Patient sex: F
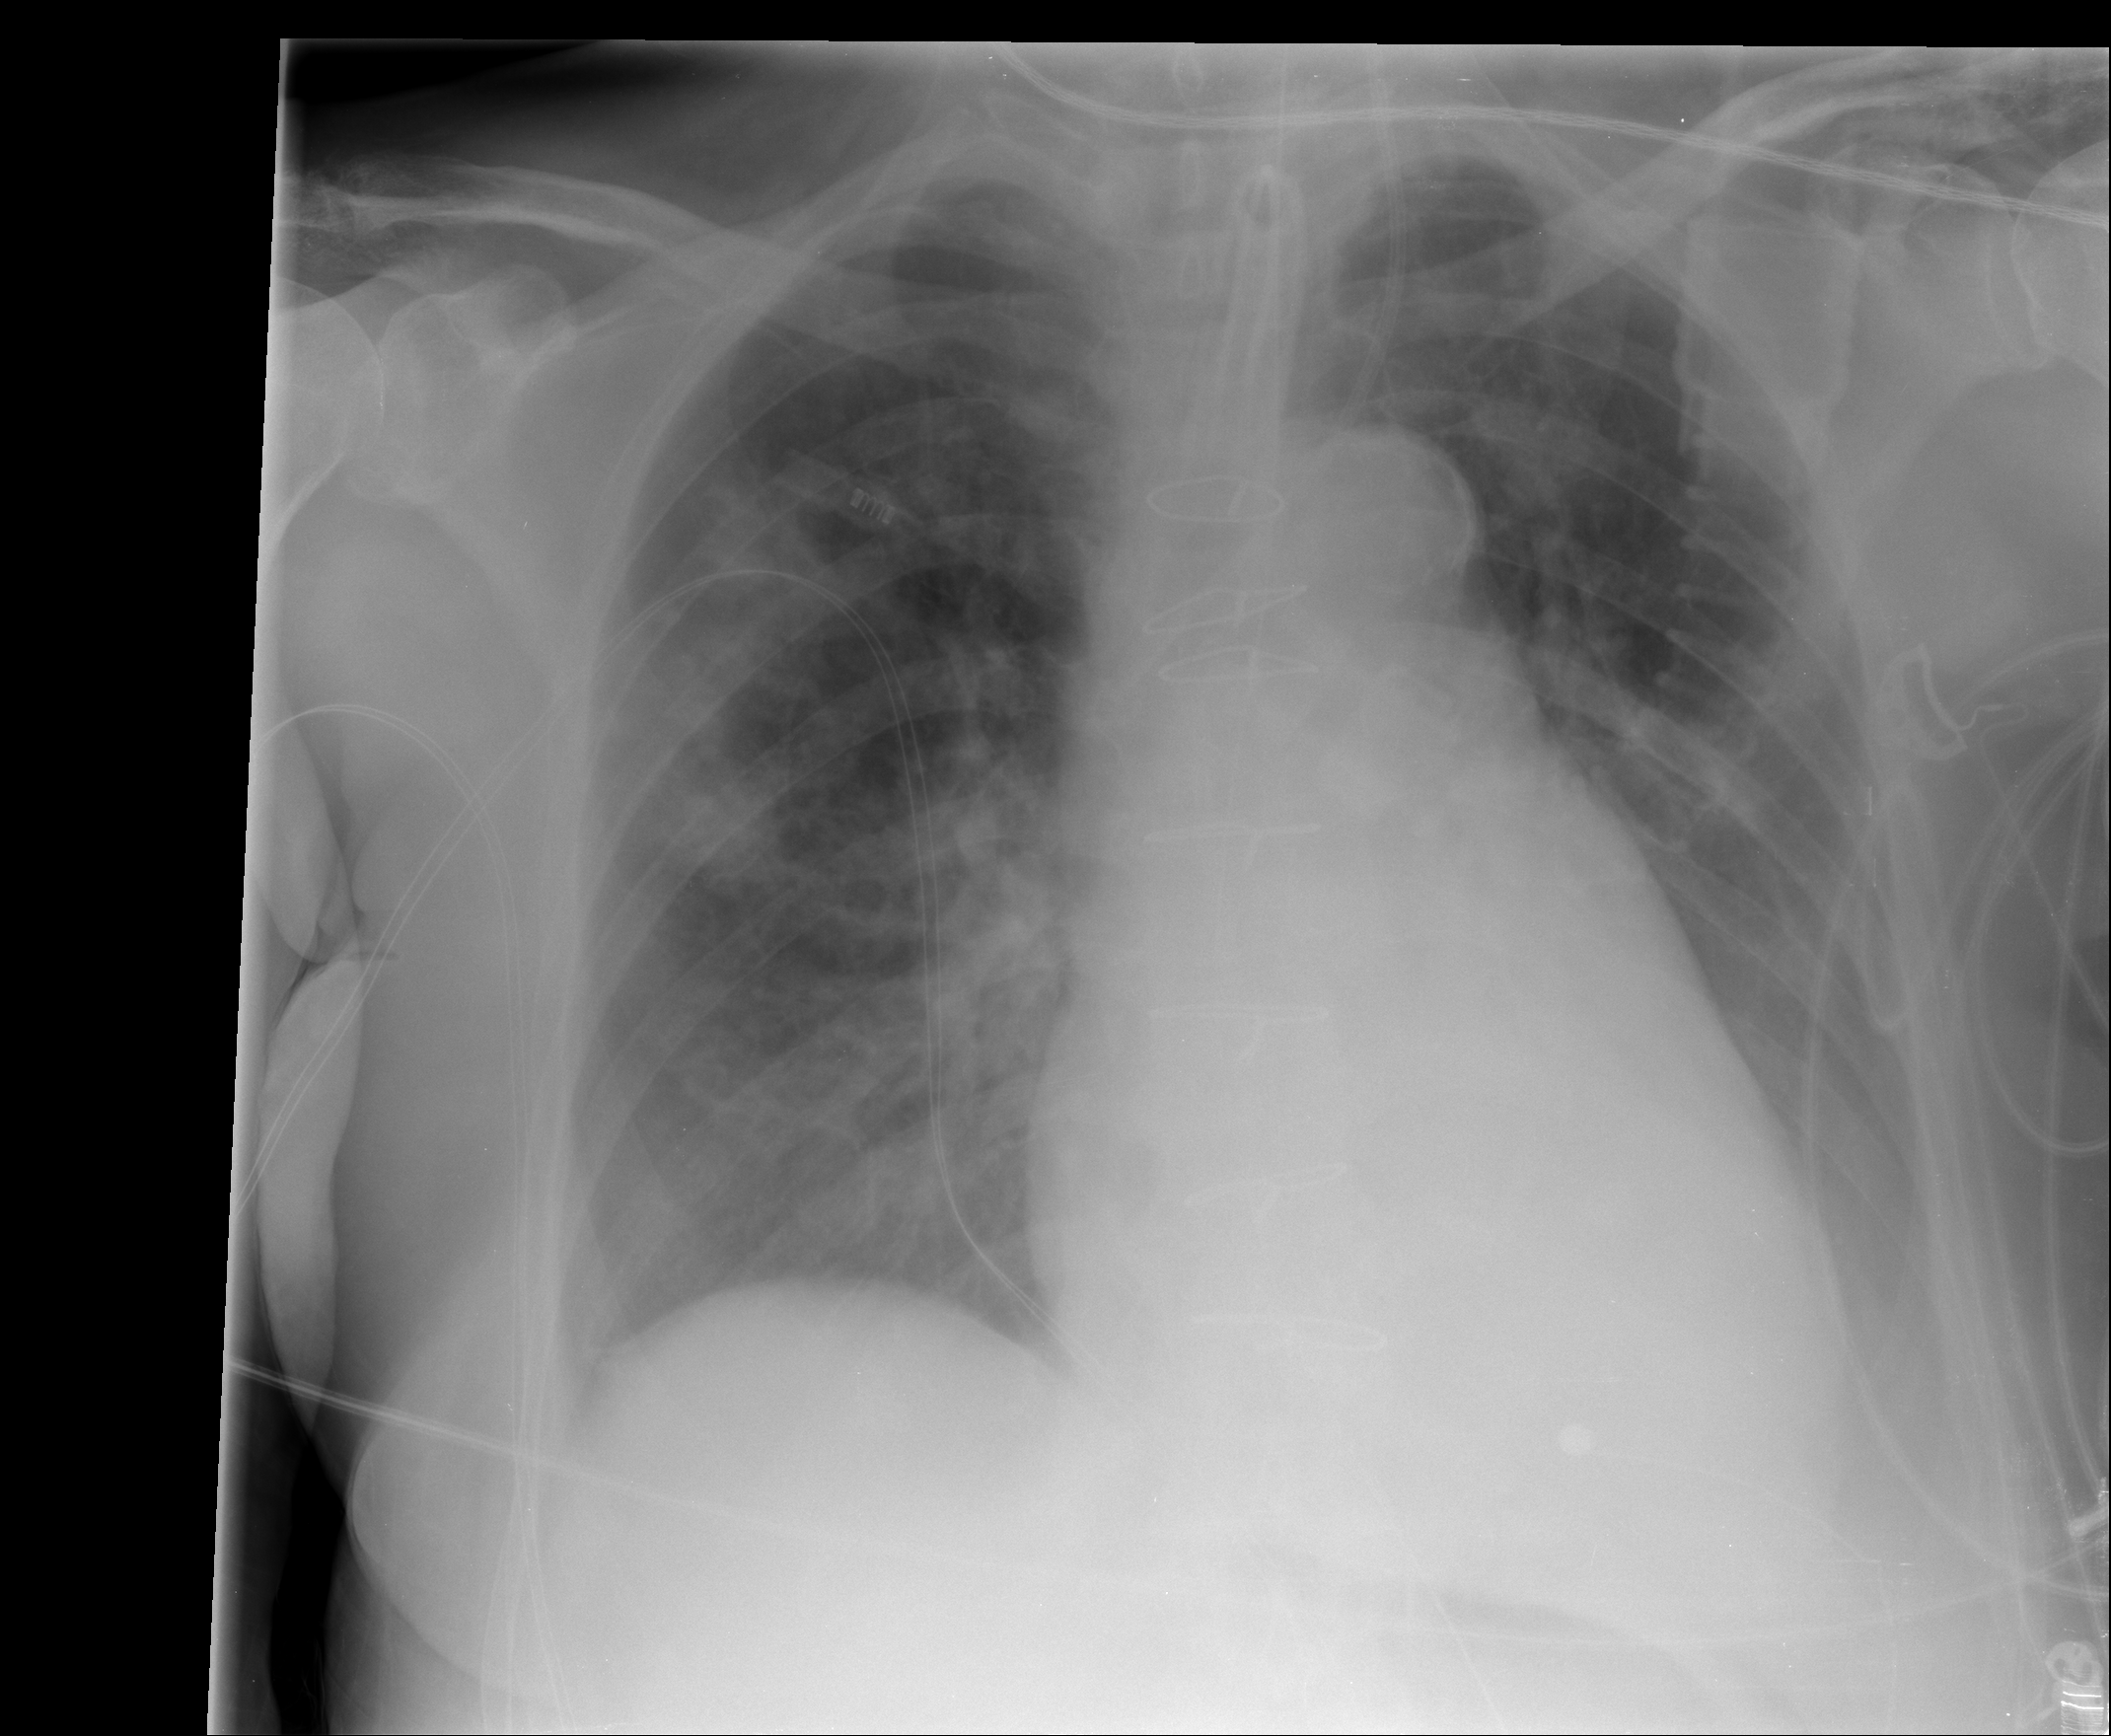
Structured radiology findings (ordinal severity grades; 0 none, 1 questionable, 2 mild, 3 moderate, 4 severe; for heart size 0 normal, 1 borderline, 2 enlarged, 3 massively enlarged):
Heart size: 2
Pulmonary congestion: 2
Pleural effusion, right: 0
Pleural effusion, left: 2
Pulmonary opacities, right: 3
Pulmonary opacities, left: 0
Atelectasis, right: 2
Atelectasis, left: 2